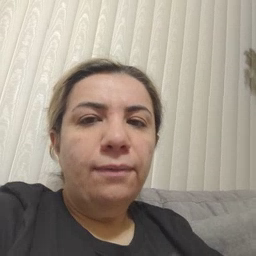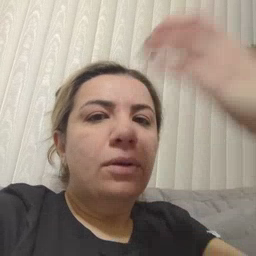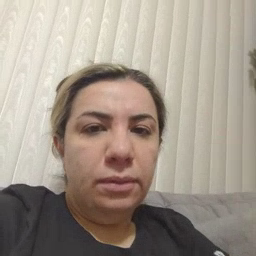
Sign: giraffe